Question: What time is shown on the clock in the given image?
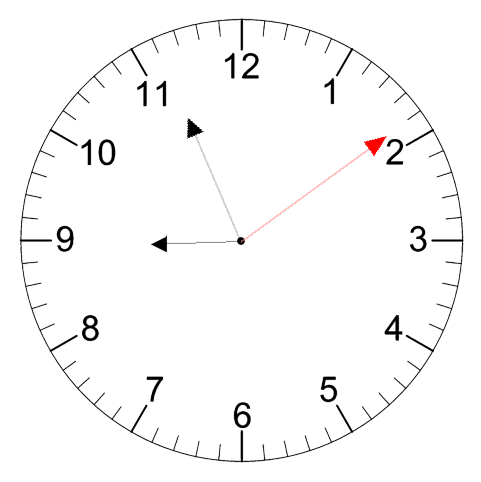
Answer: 08:56:09